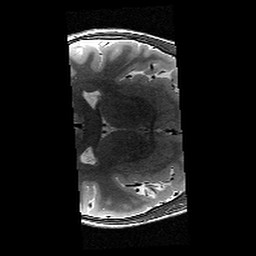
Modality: T2w
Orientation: axial
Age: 11
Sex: male
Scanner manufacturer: siemens
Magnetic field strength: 3 T
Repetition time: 9.23 s
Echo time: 0.067 s